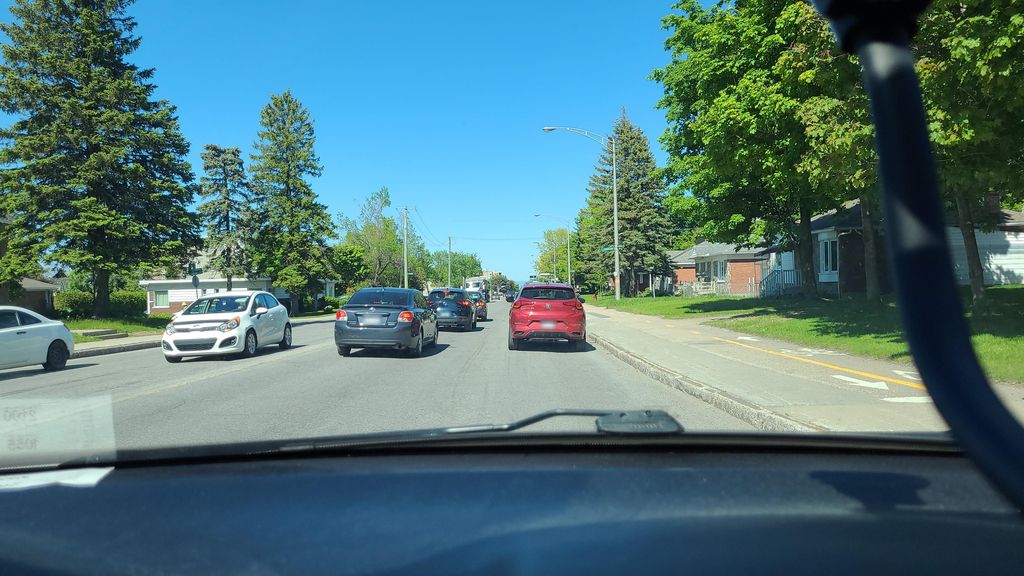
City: quebec_city